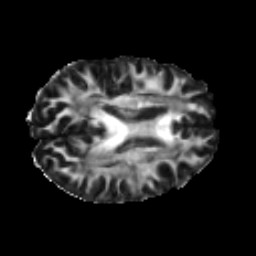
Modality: FA
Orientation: axial
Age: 32
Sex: male
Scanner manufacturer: ge
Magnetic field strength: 3 T
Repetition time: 7.8 s
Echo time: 0.0606 s